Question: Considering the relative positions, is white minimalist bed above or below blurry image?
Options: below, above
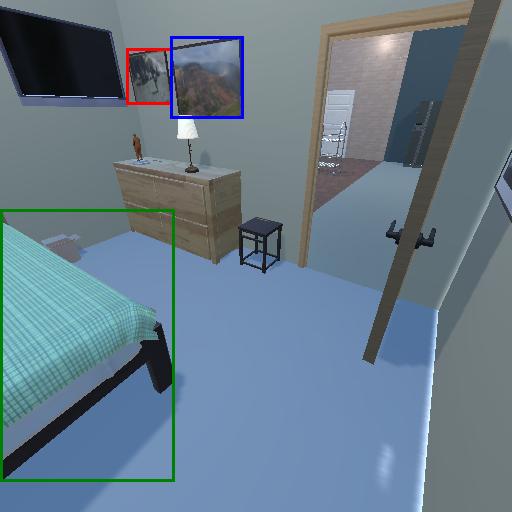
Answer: below